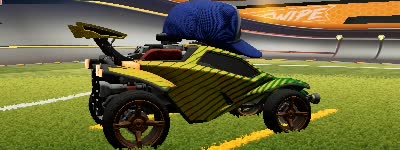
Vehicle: octane